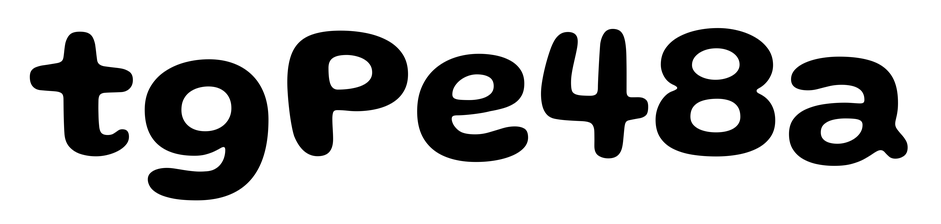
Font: Gluten_SemiBold